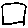
Label: square